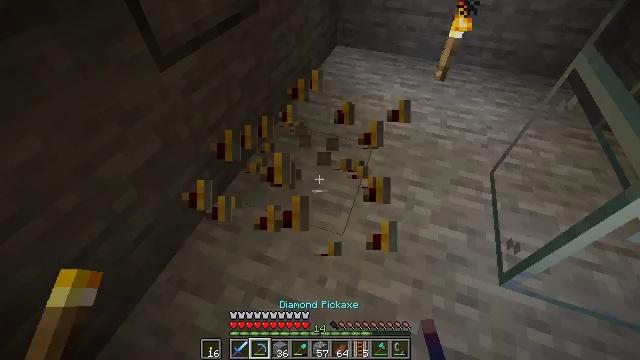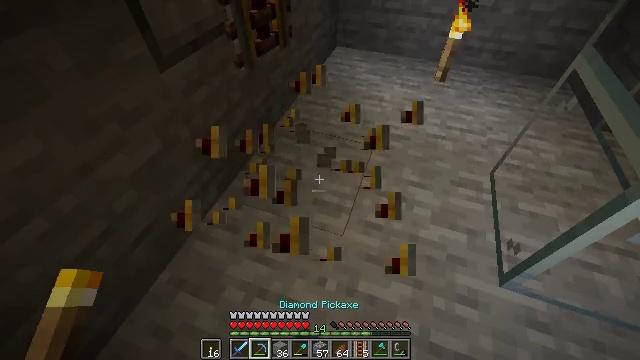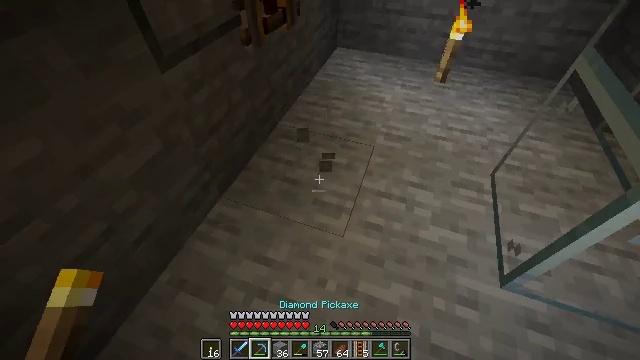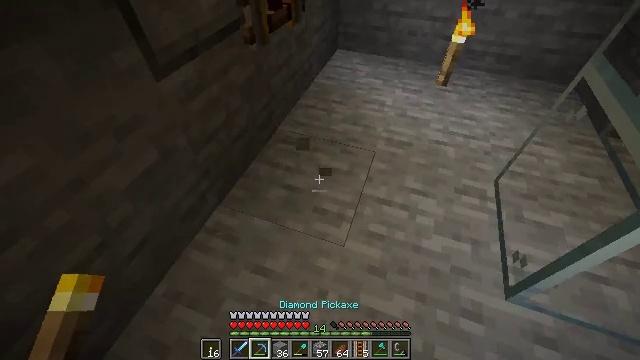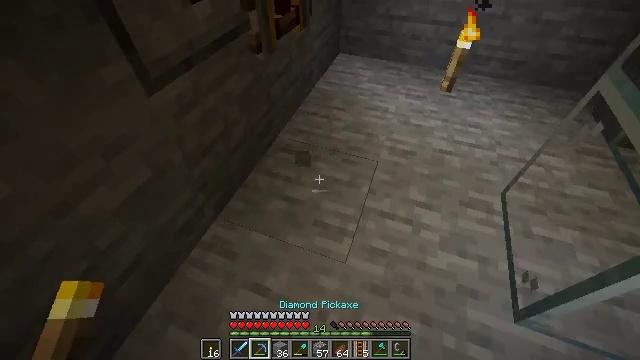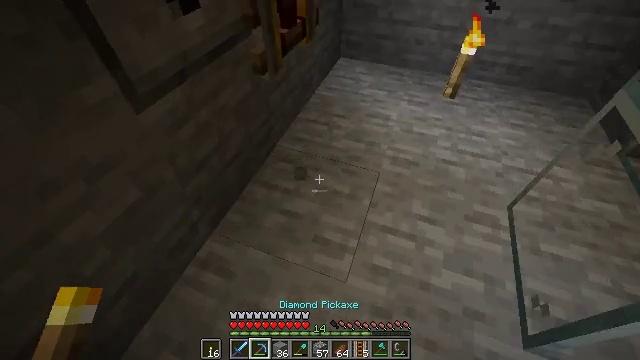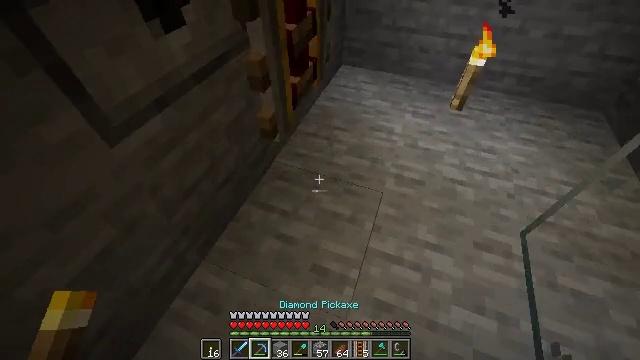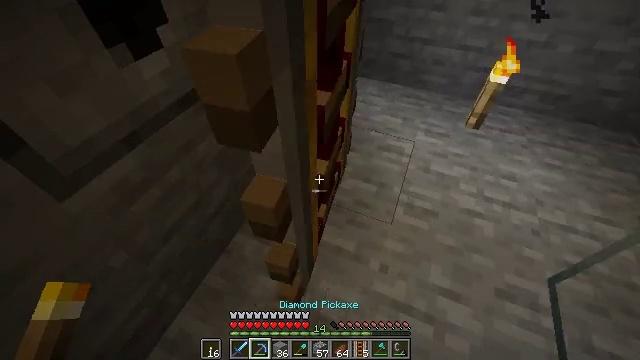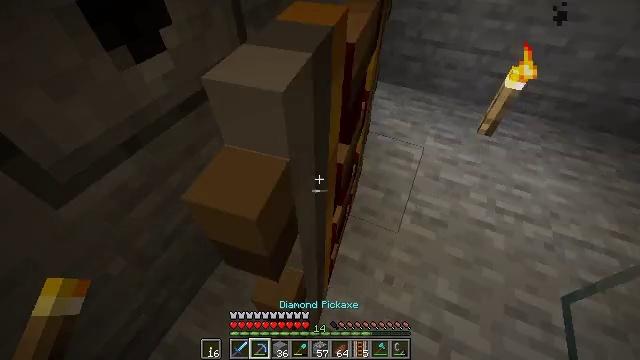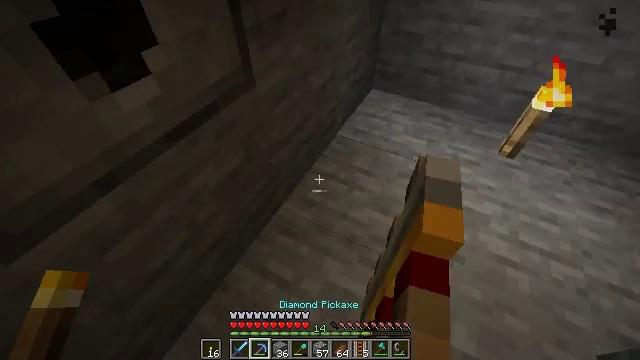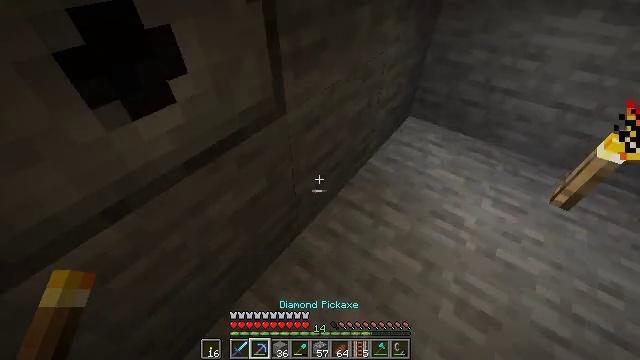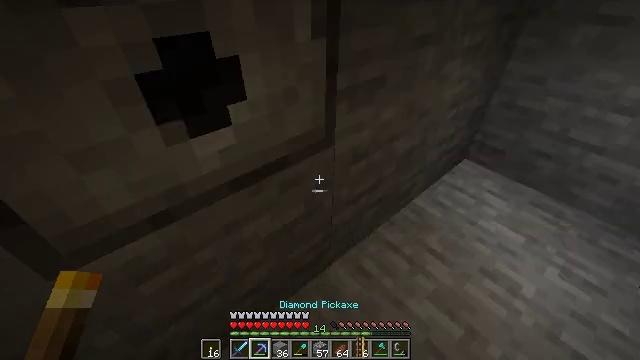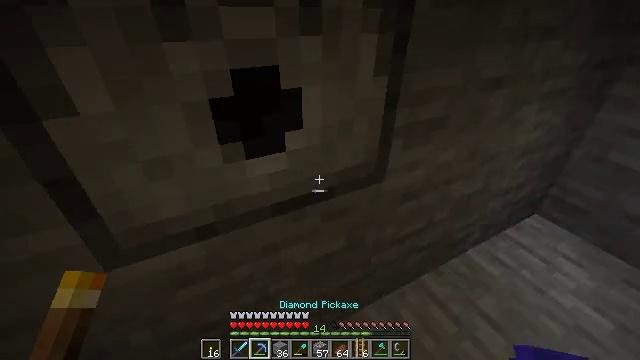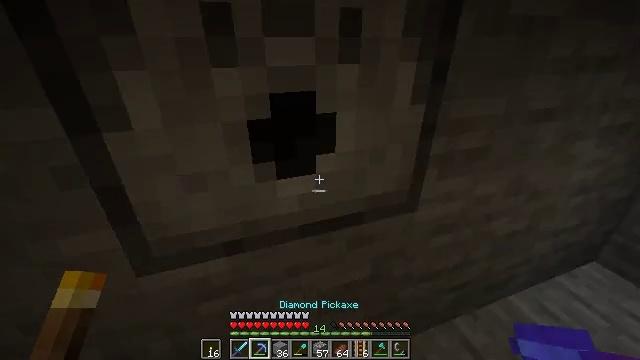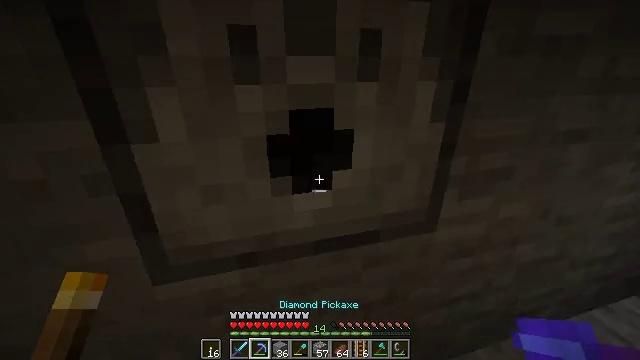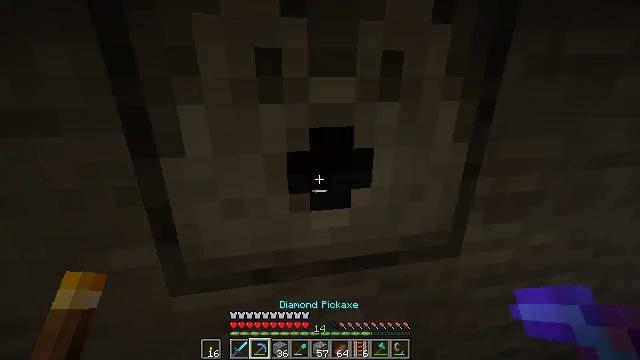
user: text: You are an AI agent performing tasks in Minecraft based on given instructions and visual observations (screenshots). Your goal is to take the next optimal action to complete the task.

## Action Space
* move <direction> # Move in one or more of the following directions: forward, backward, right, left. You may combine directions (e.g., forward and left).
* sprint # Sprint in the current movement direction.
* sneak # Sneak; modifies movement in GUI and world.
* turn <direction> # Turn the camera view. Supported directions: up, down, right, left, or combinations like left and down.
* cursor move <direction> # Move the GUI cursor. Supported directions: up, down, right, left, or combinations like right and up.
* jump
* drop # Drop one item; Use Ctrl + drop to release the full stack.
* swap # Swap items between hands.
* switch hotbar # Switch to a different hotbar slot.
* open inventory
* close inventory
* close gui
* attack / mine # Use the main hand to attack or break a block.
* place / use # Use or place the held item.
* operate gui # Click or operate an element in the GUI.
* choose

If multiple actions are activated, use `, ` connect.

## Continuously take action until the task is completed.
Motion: motion action
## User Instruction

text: Destroy the dispenser to move it.
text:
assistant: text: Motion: no_op
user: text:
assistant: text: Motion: no_op
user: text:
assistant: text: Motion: move forward
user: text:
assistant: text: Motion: move forward
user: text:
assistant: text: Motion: move forward
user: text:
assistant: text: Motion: move forward
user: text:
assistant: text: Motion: move forward, turn left
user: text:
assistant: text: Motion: move forward, turn left
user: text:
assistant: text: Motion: turn left
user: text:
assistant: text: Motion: turn left and up
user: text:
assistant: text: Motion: turn left and up
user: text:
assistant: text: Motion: turn left and up
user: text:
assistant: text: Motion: turn left and up
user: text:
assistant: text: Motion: turn left and up
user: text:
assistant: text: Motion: turn left and up
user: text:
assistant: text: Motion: turn left and up
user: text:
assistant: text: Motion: turn up
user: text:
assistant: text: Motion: turn up
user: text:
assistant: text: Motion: turn up
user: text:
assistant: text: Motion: no_op
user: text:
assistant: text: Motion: attack / mine
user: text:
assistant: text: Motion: attack / mine
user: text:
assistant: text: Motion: attack / mine
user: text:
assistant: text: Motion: attack / mine
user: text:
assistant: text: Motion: no_op
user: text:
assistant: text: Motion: no_op
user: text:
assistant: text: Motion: no_op
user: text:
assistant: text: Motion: no_op
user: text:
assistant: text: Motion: no_op
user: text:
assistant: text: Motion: no_op